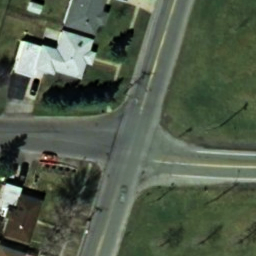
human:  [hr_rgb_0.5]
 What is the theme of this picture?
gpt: intersection

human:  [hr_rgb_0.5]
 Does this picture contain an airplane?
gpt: no

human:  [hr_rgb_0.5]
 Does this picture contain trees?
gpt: yes

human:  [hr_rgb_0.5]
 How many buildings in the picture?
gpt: three